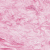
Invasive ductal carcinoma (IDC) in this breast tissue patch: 0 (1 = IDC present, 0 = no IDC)